Interaction volume radius: 5 \u00c5
Interaction volume height: 15 \u00c5
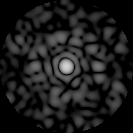
Disorder parameter: 0.8421